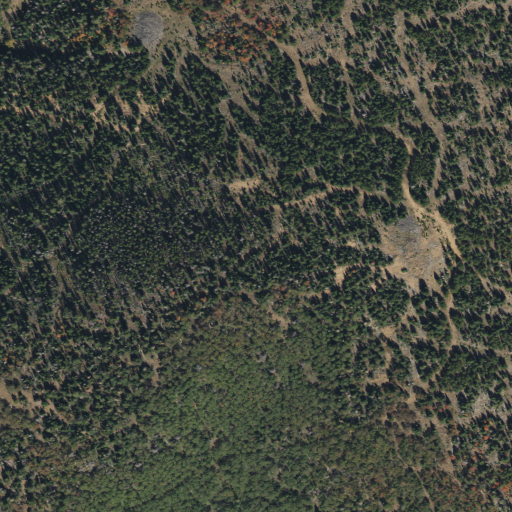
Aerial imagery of plain(s) in Utah named Winchester Flat containing evergreen forest, deciduous forest, and mixed forest